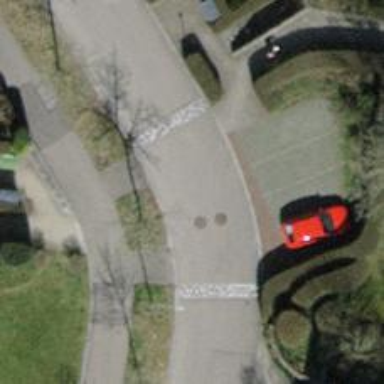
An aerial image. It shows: Residential road with asphalt surface and separate sidewalk.